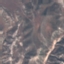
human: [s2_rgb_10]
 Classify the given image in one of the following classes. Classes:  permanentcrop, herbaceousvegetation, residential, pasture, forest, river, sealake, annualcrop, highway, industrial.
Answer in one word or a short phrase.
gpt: HerbaceousVegetation